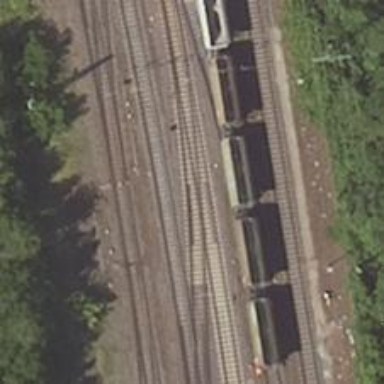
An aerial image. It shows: Railway track.